Field crop: maize
Growth stage: 2
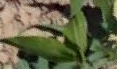
Species: maize